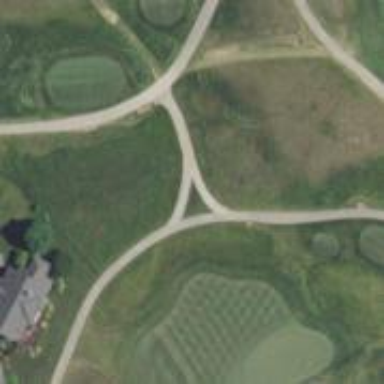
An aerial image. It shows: Pathway for golfing.